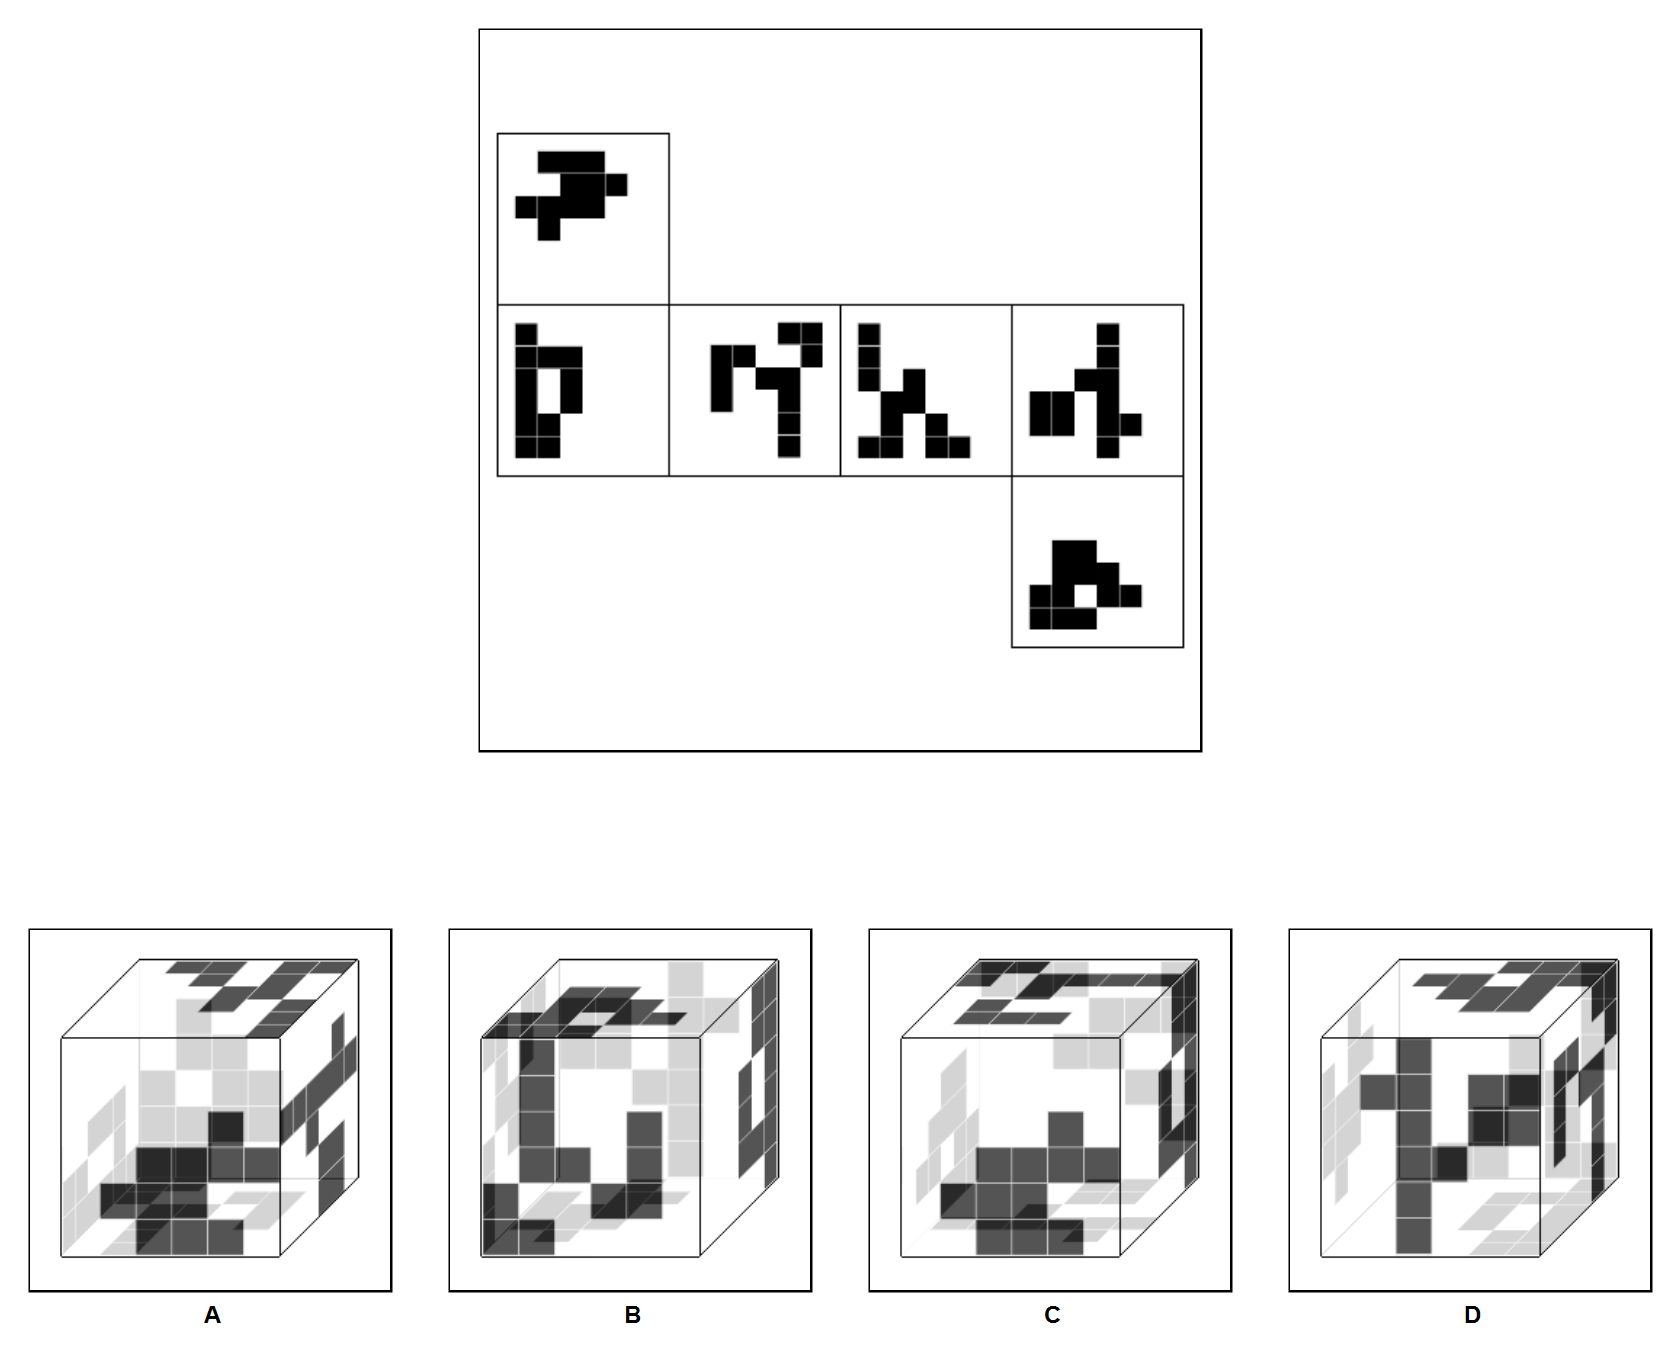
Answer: B